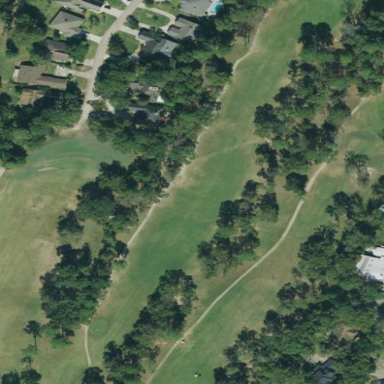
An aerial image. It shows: Rough grassy area used for golf.